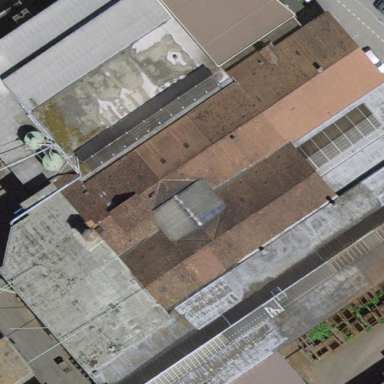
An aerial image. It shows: Industrial building.